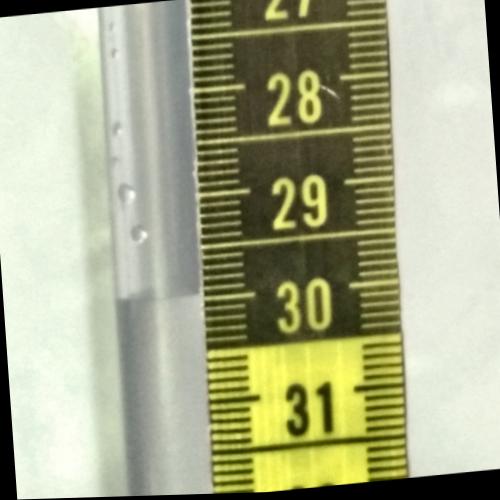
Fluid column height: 30.0 cm